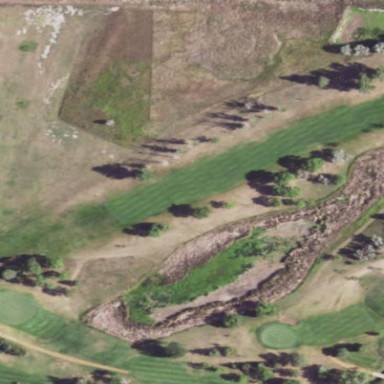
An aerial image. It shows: Grassy area designated as golf fairway.